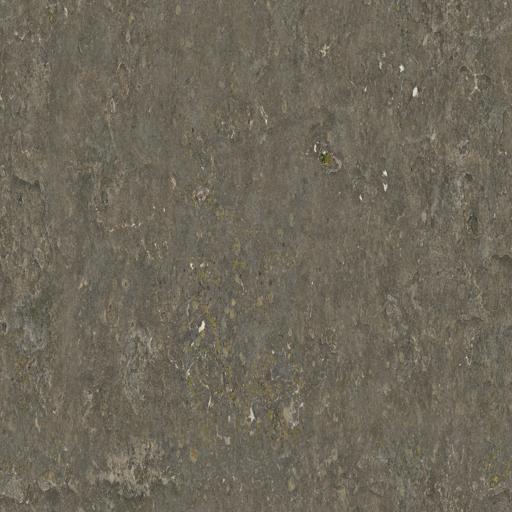
Tags: black rock smooth